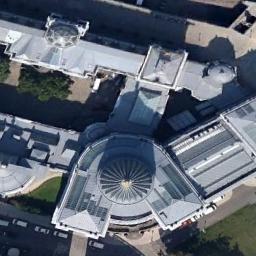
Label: church